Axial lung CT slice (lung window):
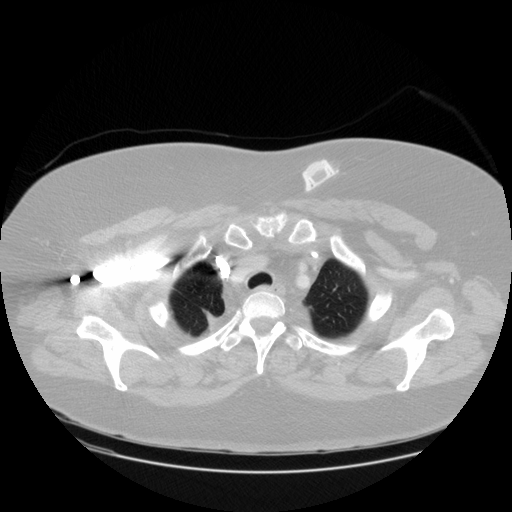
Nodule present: no